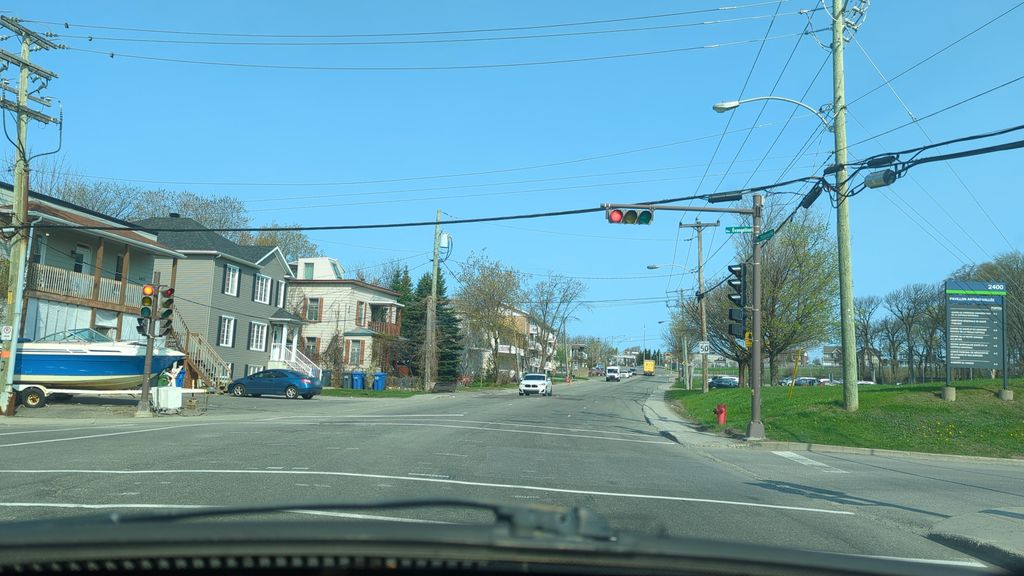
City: quebec_city